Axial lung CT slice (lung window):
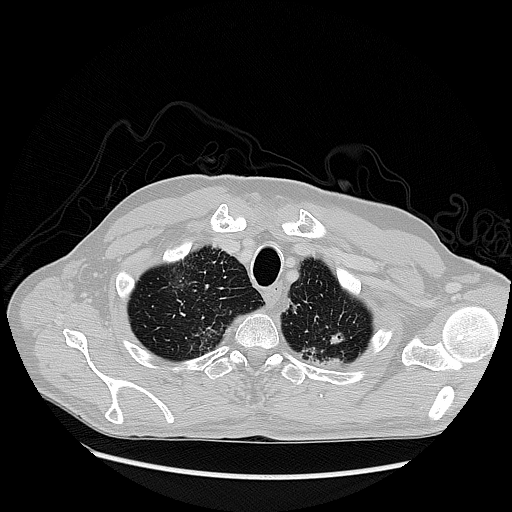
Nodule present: no